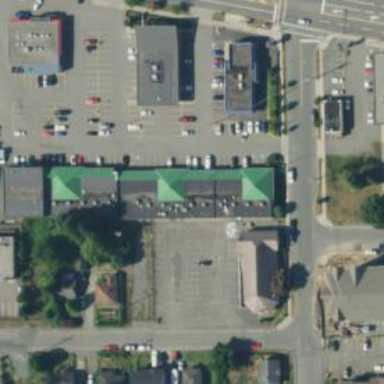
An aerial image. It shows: Pharmacy providing healthcare services.